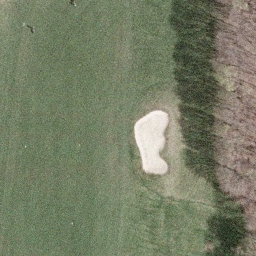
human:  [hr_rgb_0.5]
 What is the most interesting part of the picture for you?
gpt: golf course